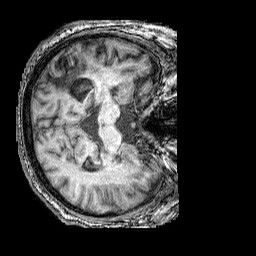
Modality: T1w
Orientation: axial
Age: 63
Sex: male
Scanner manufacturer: siemens
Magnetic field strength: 3 T
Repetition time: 2.25 s
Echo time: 0.00415 s